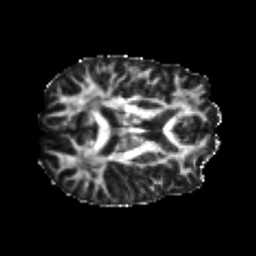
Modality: FA
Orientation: axial
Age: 20
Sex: male
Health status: healthy
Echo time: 0.074 s